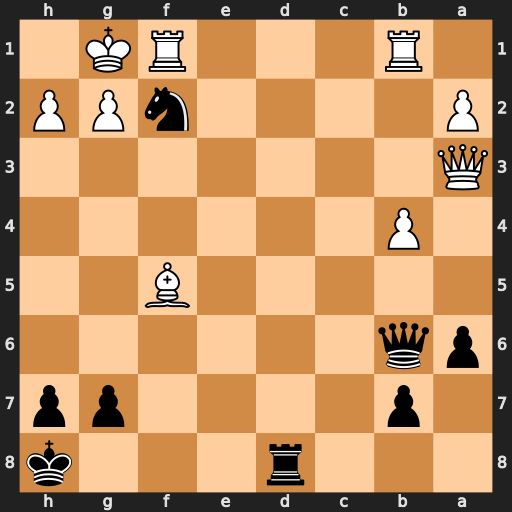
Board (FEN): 3r3k/1p4pp/pq6/5B2/1P6/Q7/P4nPP/1R3RK1
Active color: b
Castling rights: -
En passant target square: -
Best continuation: Nh3+ Kh1 Qg1+ Rxg1 Nf2#